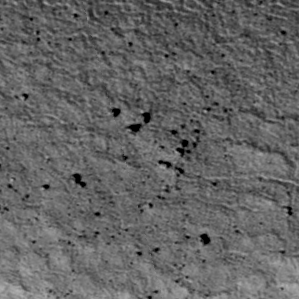
Label: non_frost